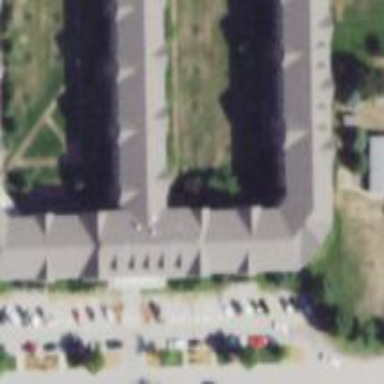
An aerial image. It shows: Dormitory building.